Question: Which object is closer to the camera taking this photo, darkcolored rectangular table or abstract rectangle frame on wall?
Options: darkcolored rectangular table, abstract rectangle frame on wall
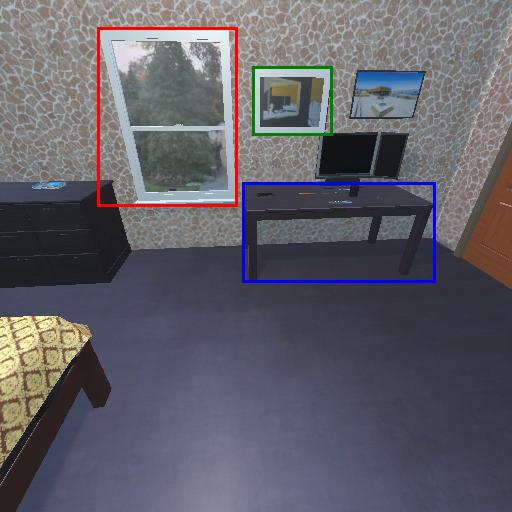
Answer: darkcolored rectangular table